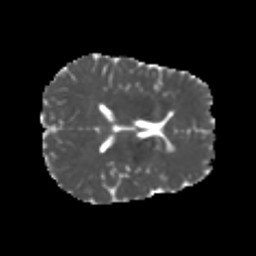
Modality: MD
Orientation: axial
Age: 24
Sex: male
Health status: healthy
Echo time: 0.074 s